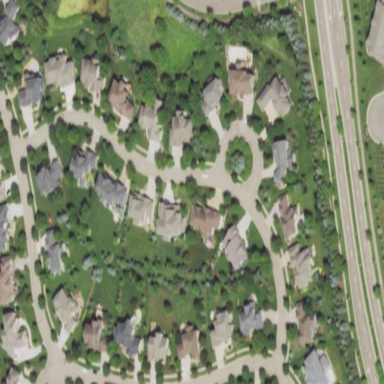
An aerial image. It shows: Single-family residential area.